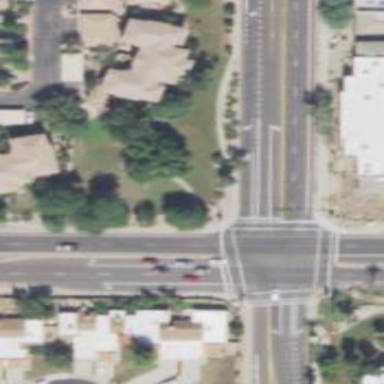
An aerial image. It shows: Solid stop line on the road marking.